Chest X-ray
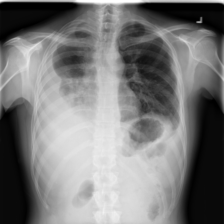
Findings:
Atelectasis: negative
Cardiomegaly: negative
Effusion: negative
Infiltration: negative
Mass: negative
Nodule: negative
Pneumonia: negative
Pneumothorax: negative
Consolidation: negative
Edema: negative
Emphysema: negative
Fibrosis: negative
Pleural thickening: negative
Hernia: negative